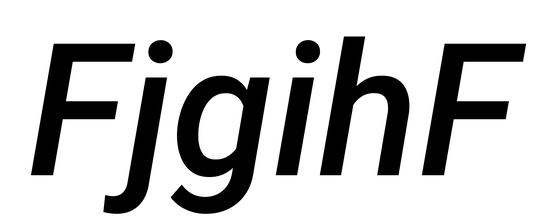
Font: Roboto-Italic_Medium_Italic